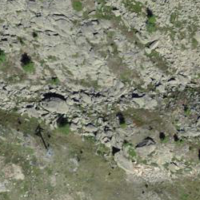
EUNIS habitat code: 48
Species observed at this site:
Rumex acetosella
Aster alpinus
Saxifraga exarata
Sempervivum montanum
Bistorta vivipara
Botrychium lunaria
Astrantia minor